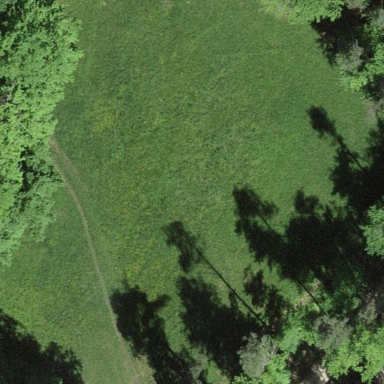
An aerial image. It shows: Beautiful meadow.